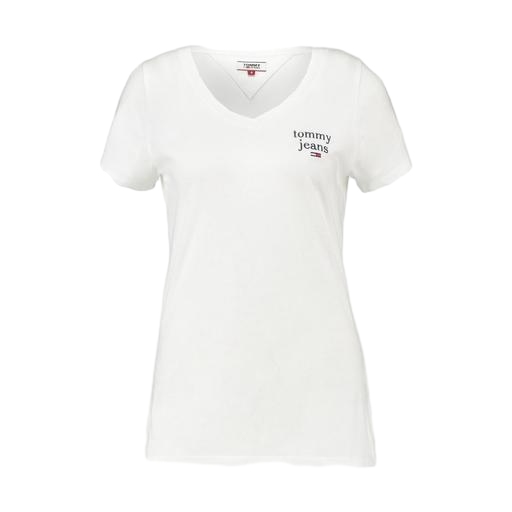
t-shirt twist graphic, white v-neck graphic tee, white graphic v-neck tee, white background